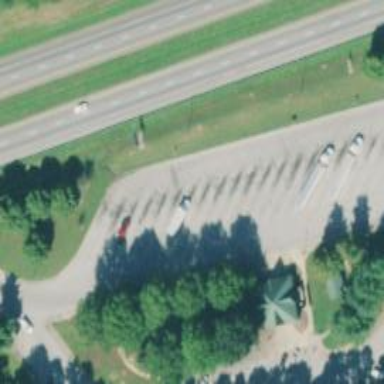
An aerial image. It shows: Rest area on the road.